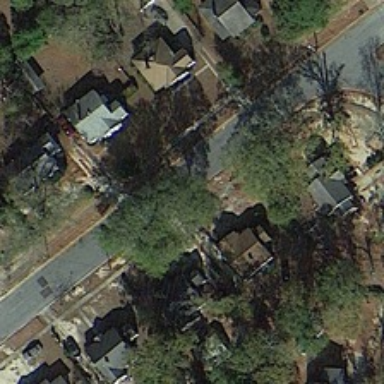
Some buildings and green trees are in two sides of a road in a medium residential area .